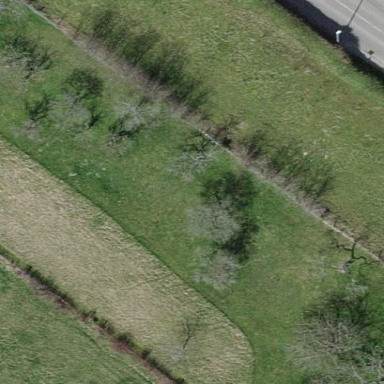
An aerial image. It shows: Orchard.